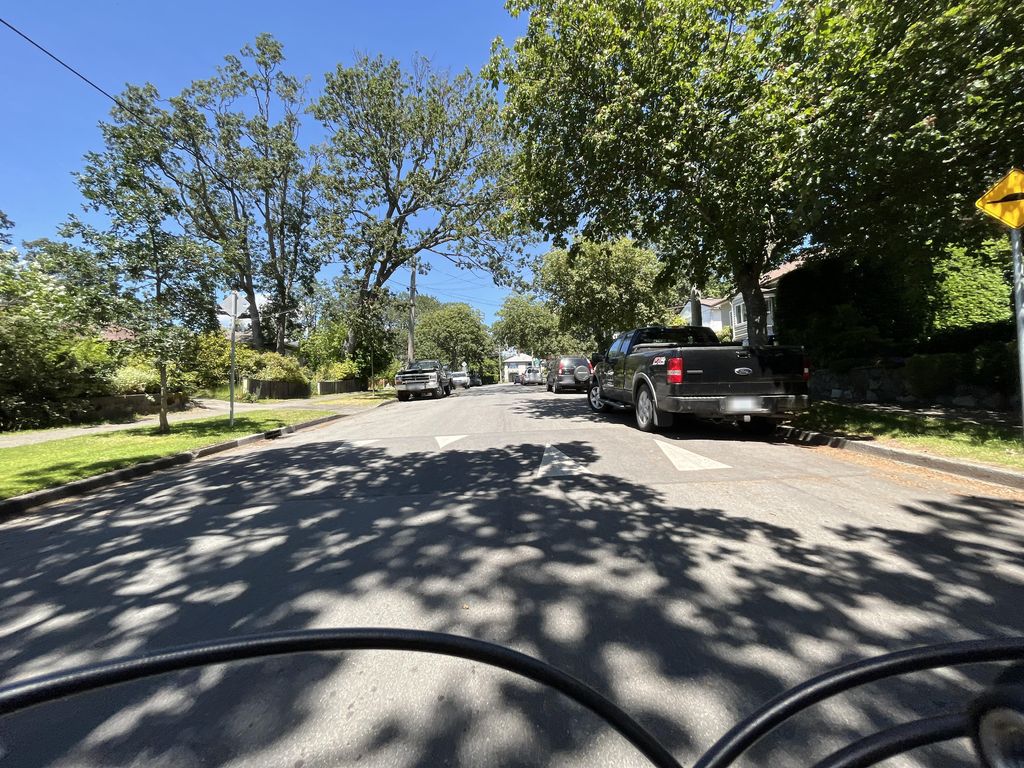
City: victoria